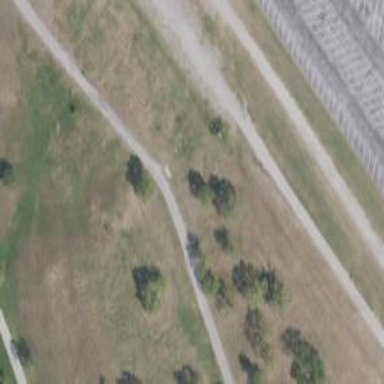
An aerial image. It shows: Tee for the sport of disc golf.